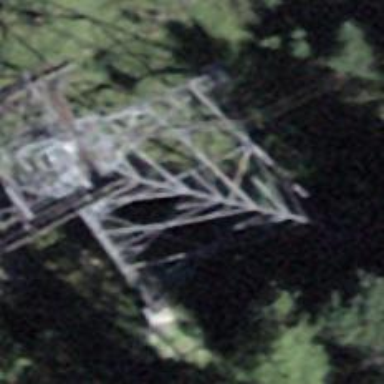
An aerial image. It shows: Pylon for aerialway.